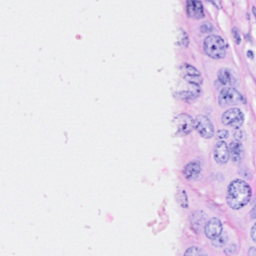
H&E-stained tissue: Breast